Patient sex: F
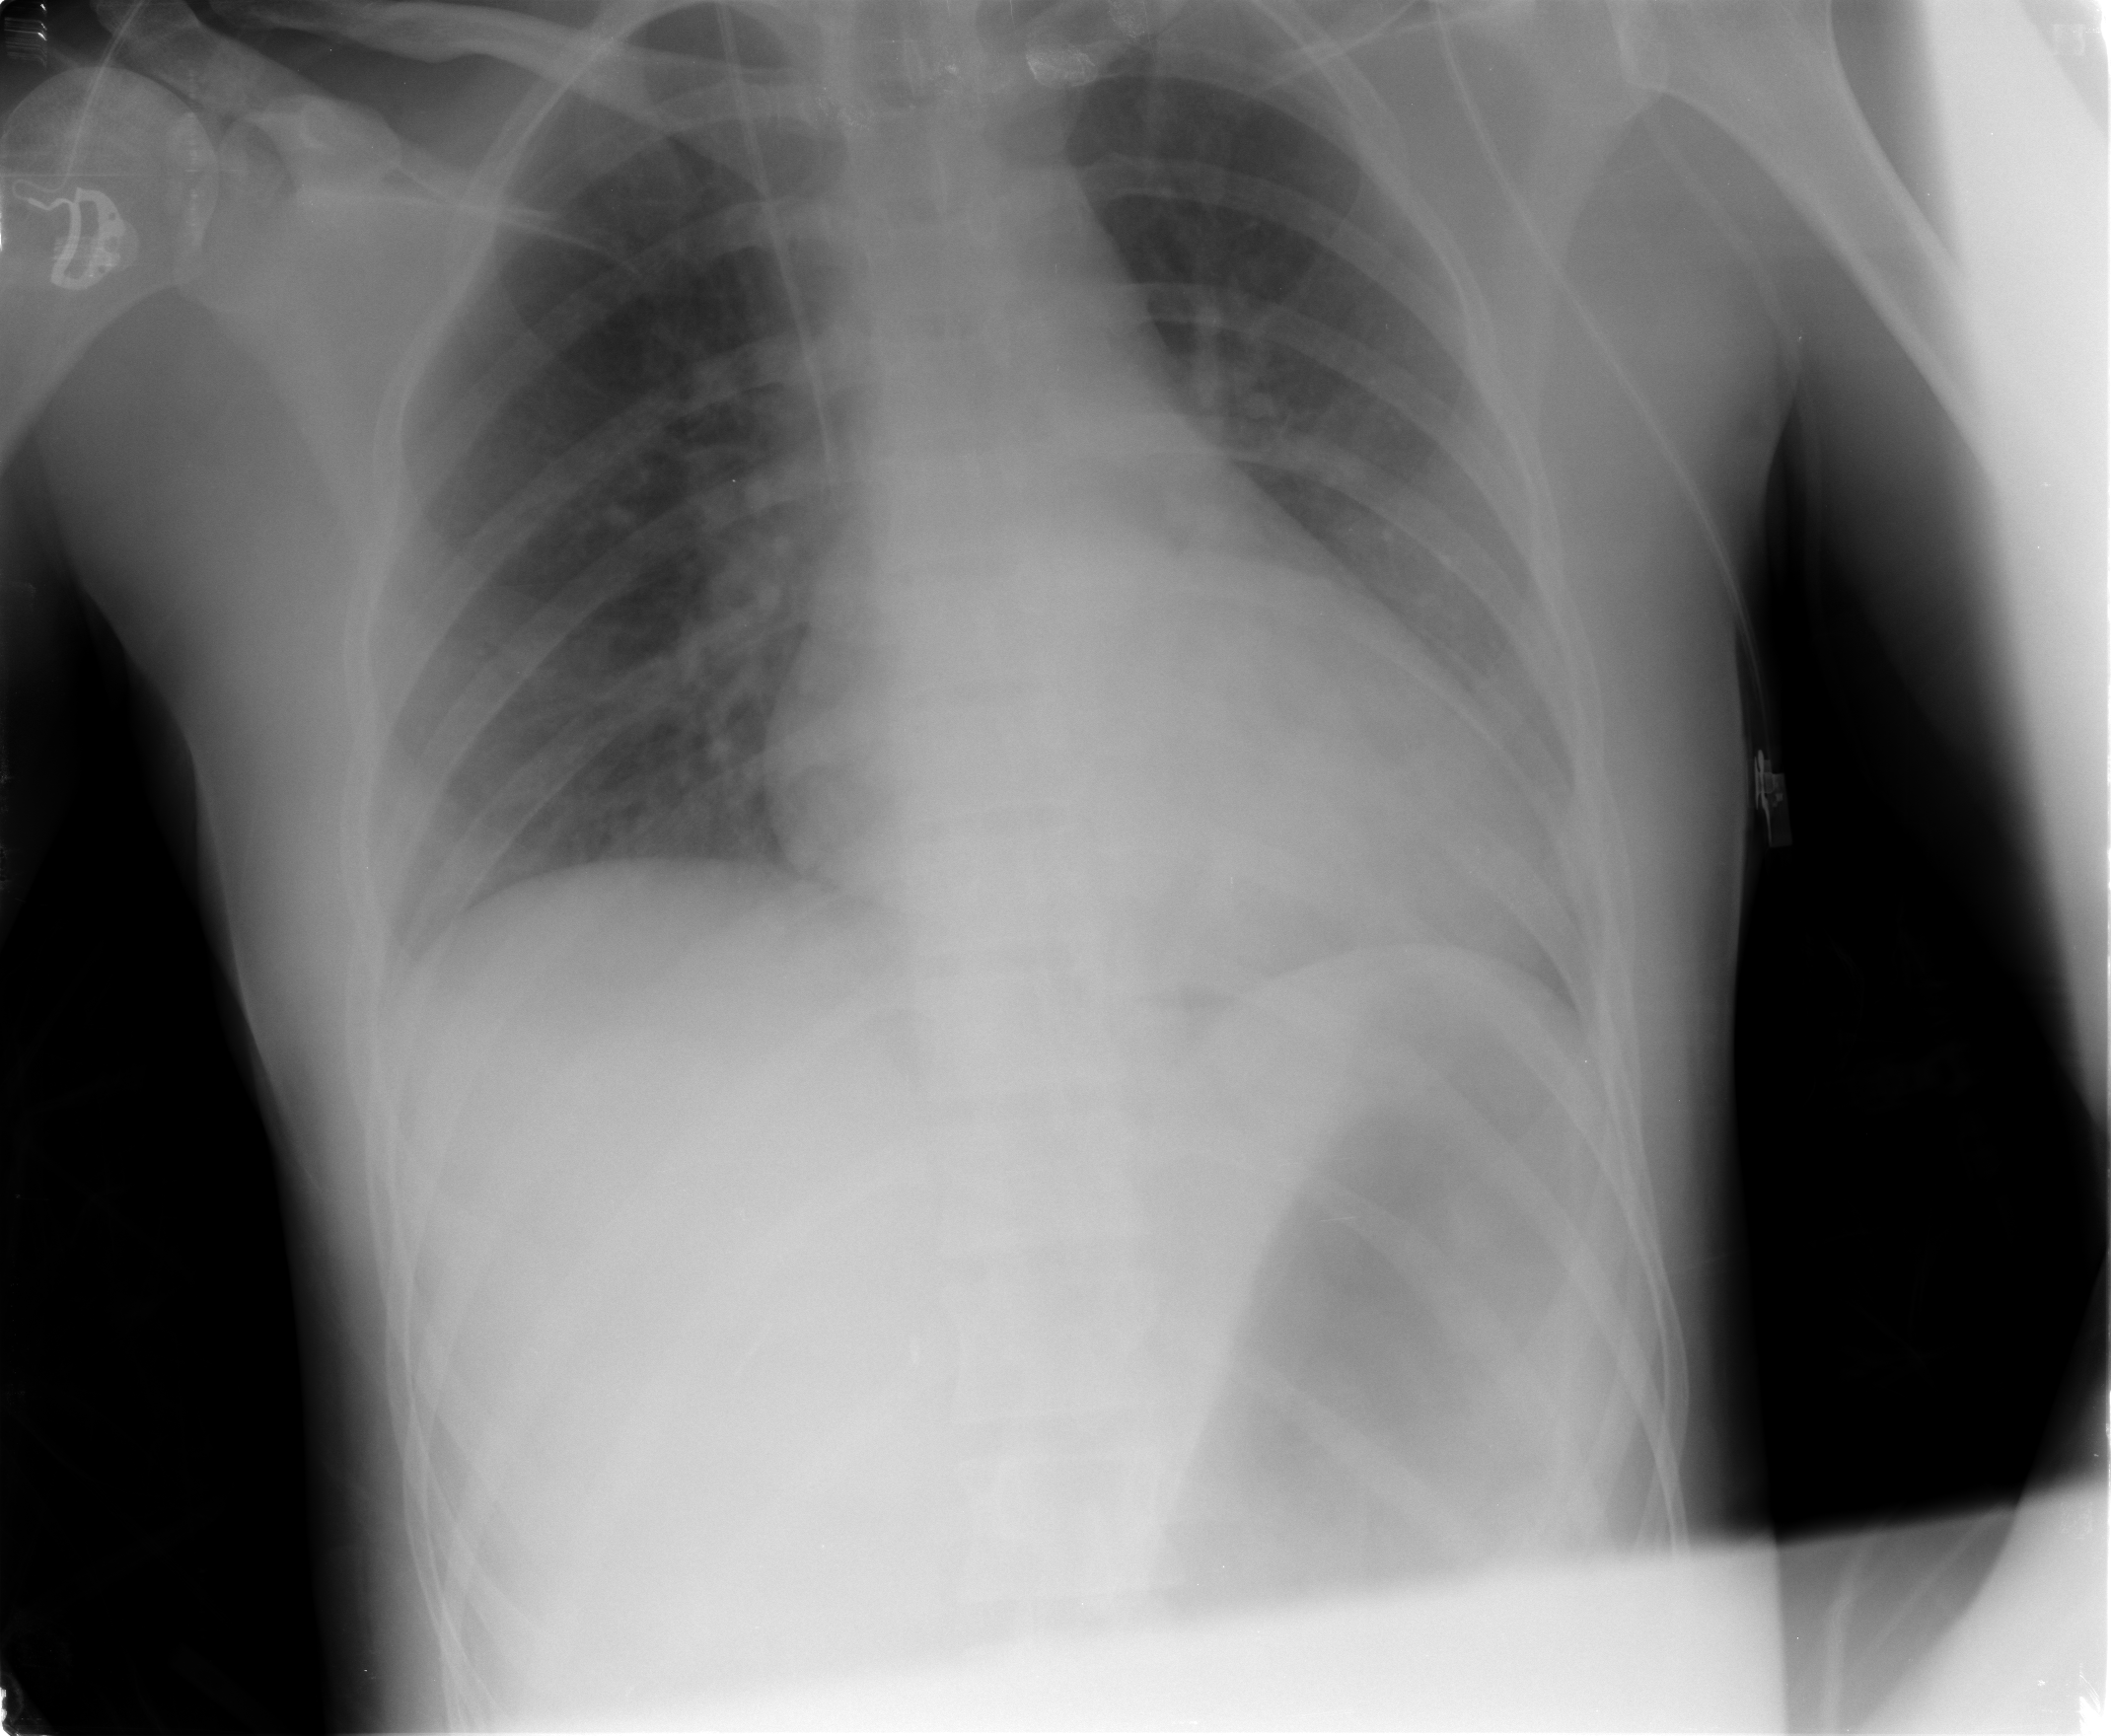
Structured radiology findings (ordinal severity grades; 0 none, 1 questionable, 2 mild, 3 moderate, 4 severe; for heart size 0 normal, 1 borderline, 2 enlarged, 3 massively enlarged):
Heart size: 0
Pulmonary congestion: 0
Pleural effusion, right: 0
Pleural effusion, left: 1
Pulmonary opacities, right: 0
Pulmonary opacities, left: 0
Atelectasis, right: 0
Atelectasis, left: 2